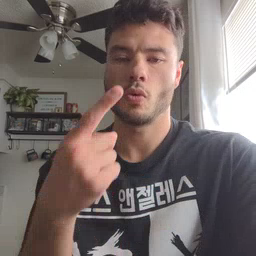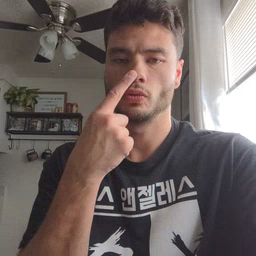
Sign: nose